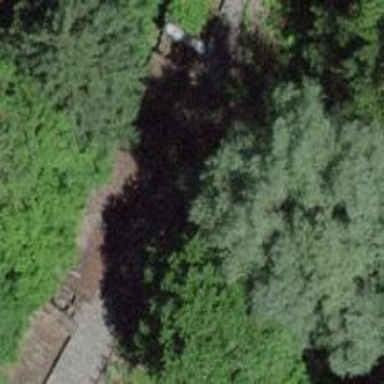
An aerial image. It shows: Disused railway spur with single track.